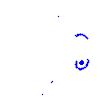
Particle: kaon